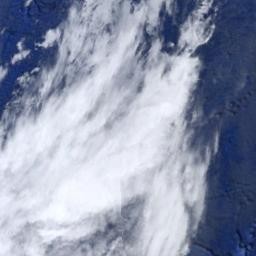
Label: cloud